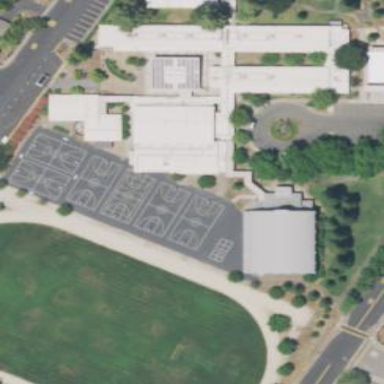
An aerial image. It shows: School.